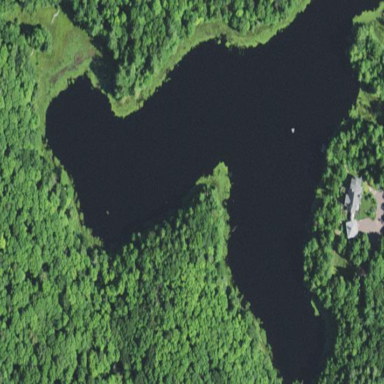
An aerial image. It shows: Lake with natural water.